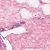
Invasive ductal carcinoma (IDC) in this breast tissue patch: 0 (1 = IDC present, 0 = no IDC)